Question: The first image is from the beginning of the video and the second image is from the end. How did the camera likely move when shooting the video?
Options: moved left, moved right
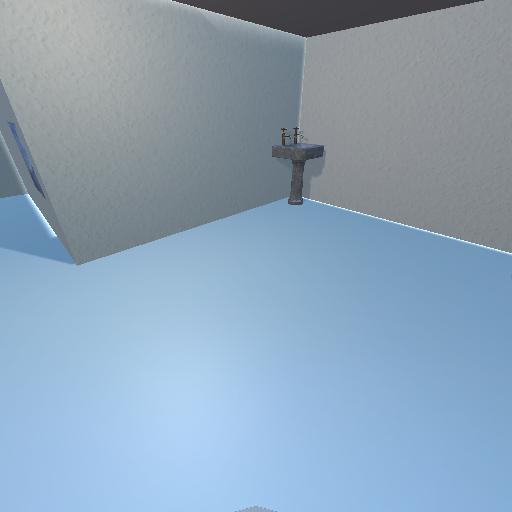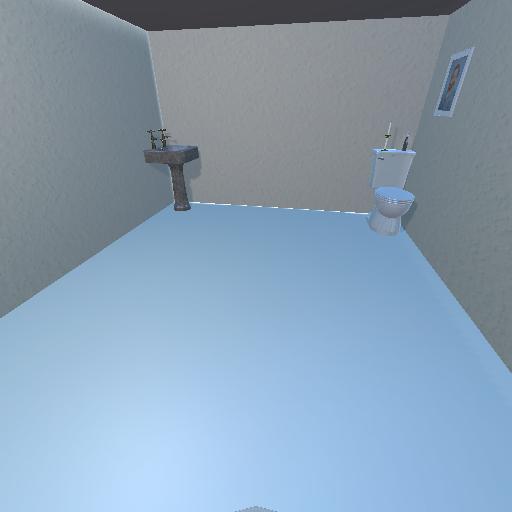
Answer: moved left